Question: Our application is required to take client data presented in XML format (several files) and parse this into our common XML format (a single file with schema). For this purpose we are using apache's XMLBeans data binding framework. The steps of this process are briefly described below.
First, we take raw java.io.File objects pointing to the client XML files on-disk and load these into a collection. We then iterate over this collection creating a single apache.xmlbeans.XmlObject per file. After all files have been parsed into XmlObjects, we create 4 collections holding the individual objects from the XML documents that we are interested in (to be clear, these are not hand-crafted objects but what I can only describe as 'proxy' objects created by apache's XMLBeans framework). As a final step, we then iterate over these collections to produce XML document (in memory) and then save this to disk.
For the majority of use cases, this process works fine and can easily run in the JVM when given the '-Xmx1500m' command-line argument. However, issues arise when we are given 'large datasets' by the client. Large in this instance is 123Mb of client XML spread over 7 files. Such datasets result in our in-code collections being populated with almost 40,000 of the aforementioned 'proxy objects'. In these cases the memory usage just goes through the roof. the program just hangs until garbage collection occurs, free-ing up a small amount of memory, the program then continues, uses up this new space and the cycle repeats. These parsing sessions currently take 4-5 hours. We are aiming to bring this down to within an hour.
Its important to note that the calculations required to transform client xml into our xml require all of the xml data to cross-reference. Therefore we cannot implement a sequential parsing model or batch this process into smaller blocks.
Instead of holding all 123Mb of client xml in memory, on each request for data, load the files, find the data and release the references to these objects. This does seem to reduce the amount of memory consumed during the process but as you can imagine, the amount of time the constant I/O takes removes the benefit of the reduced memory footprint.
I suspected an issue was that we are holding an XmlObject[] for 123Mb worth of XML files as well as the collections of objects taken from these documents (using xpath queries). To remedy, I altered the logic so that instead of querying these collections, the documents were queried directly. The idea here being that at no point does there exist 4 massive Lists with 10's of 1000's of objects in, just the large collection of XmlObjects. This did not seem to make a difference at all and in some cases, increases the memory footprint even more.
Clutching at straws now, I considered that the XmlObject we use to build xml in-memory before writing to disk was growing too large to maintain alongside all the client data. However, doing some sizeOf queries on this object revealed that at its largest, this object is less than 10Kb. After reading into how XmlBeans manages large DOM objects, it seems to use some form of buffered writer and as a result, is managing this object quite well.
So now I am out of ideas; Can't use SAX approaches instead of memory intensive DOM approaches as we need 100% of the client data in our app at any one time, cannot hold off requesting this data until we absolutely need it as the conversion process requires a lot of looping and the disk I/O time is not worth the saved memory space and I cannot seem to structure our logic in such a way as to reduce the amount of space the internal java collections occupy. Am I out of luck here? Must I just accept that if I want to parse 123Mb worth of xml data into our Xml format that I cannot do it with the 1500m memory allocation? While 123Mb is a large dataset in our domain, I cannot imagine others have never had to do something similar with Gb's of data at a time.
-

-
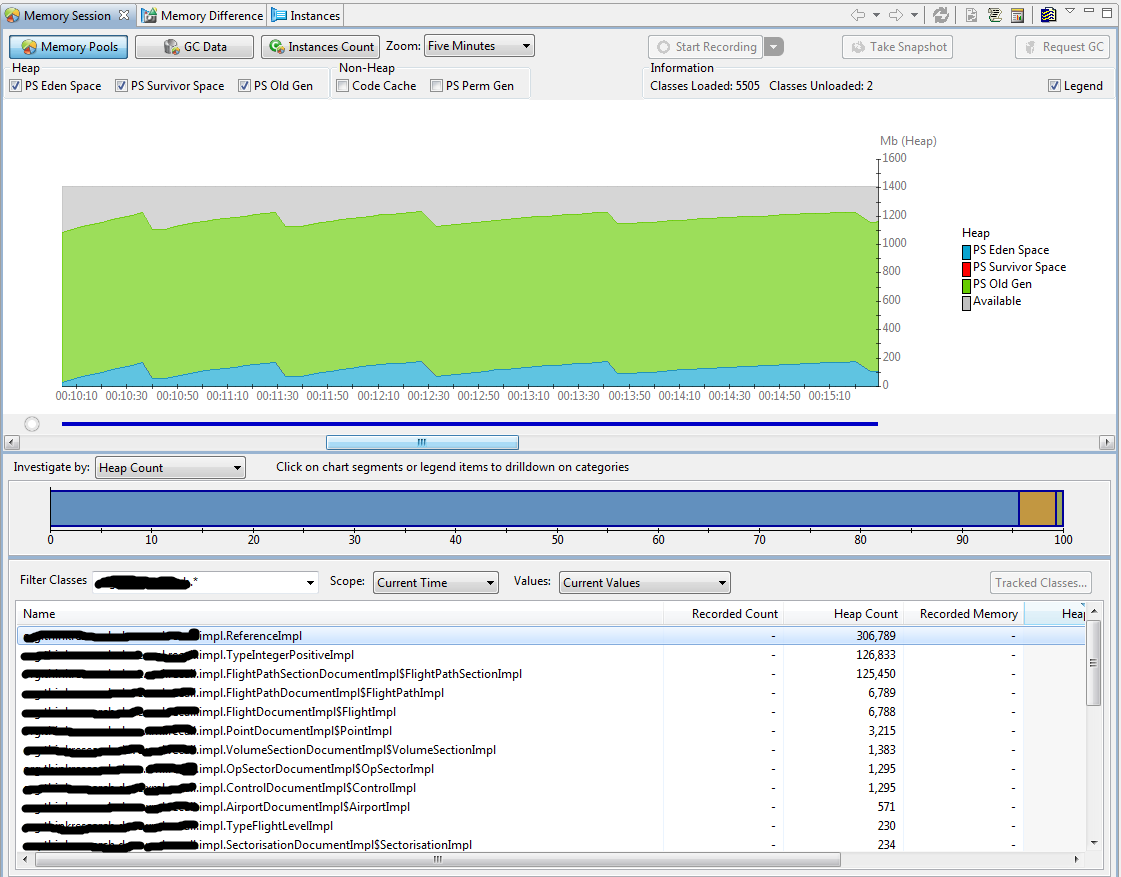
Answer: The approach I'd take would be make two passes on the files, using SAX in both cases.
The first pass would parse the 'cross-reference' data, needed in the calculations, into custom objects and store them 'Map's. If the 'cross-reference' data is large then look at using distributed cache (Coherence is the natural fit if you've started with 'Map's).
The second pass would parse the files, retreive the 'cross-reference' data to perform calculations as needed and then write the output XML using the 'javax.xml.stream' APIs.